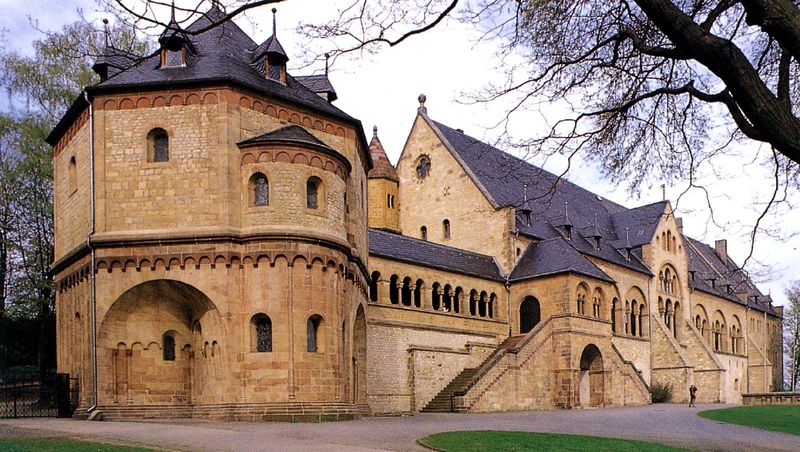
Titel: Burg von Angers
Standort: Angers, Burg (EU - F)
Schlagwörter: baum, dunkel, himmel, wolken, bäume, grün, äste, braun, fenster, schwarz, säulen, dach, gebäude, gras, haus, schloss, weg, wiese, zaun, mensch, sockel, stein, gitter, kirche, gotik, turm, bogen, mauer, ziegel, treppe, treppen, arch, arches, architecture, blue, church, columns, palace, people, stair, stairs, steps, white, window, black, gray, green, old, wall, windows, yellow, picture, brown, stufe, stufen, tor, zinnen, anbau, foto, bögen, eingang, erker, gang, burg, kloster, palast, rundfenster, gauben, gemäuer, sandstein, gotisch, rosette, anwesen, schiefer, clouds, man, sky, stone, tree, building, house, orange, kapelle, roof, roofs, tower, trees, grass, path, road, castle, color, streben, cross, photo, oktogon, römisch, fence, person, gibel, bauwerk, park, leaves, renaissance, cathedral, vierpass, brick, bricks, gate, manor, lawn, bogenfries, museum, school, gables, gothic, stützmauern, rose, bare, branches, kaiserpfalz, figure, shadows, leave, cold, structure, tan, branch, photograph, photography, turret, towers, curves, molding, europe, klöster, tile, archs, walkway, pathway, romanesque, stained glass, estate, spires, masonry, rooms, bulding, stairway, drive, finials, twigs, treee, gravel, monestary, octogonal, buttresses, hogwarts, weltkulturerbe, cstle, olden, black roof, slanted roof, structure enormous building, arched columns, unesco, kaiserpflaz